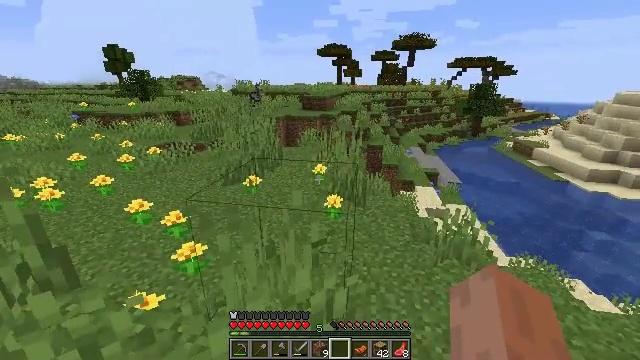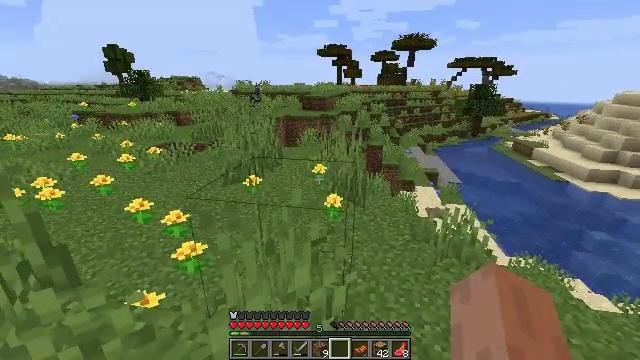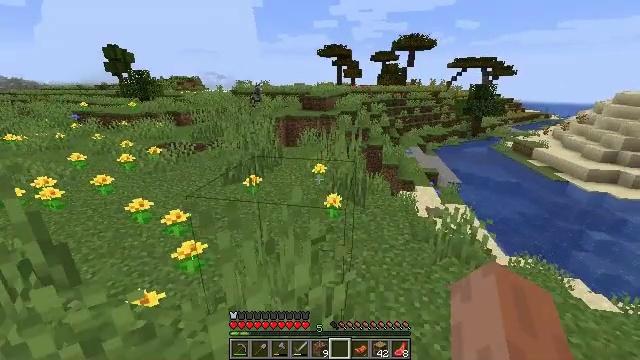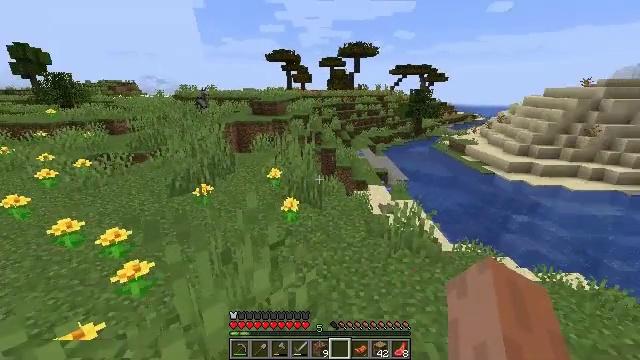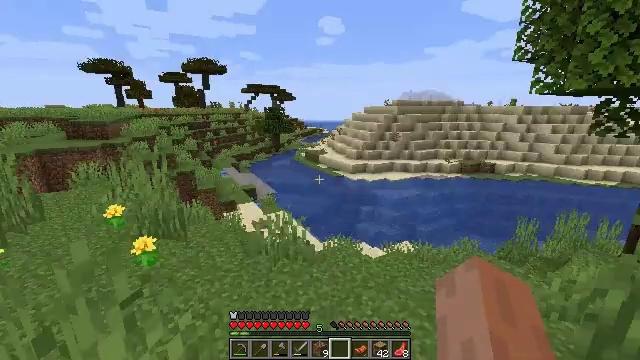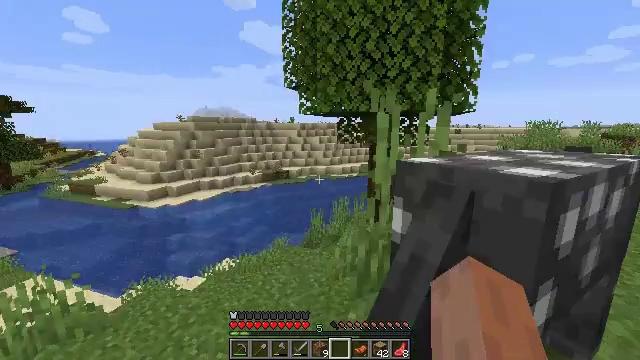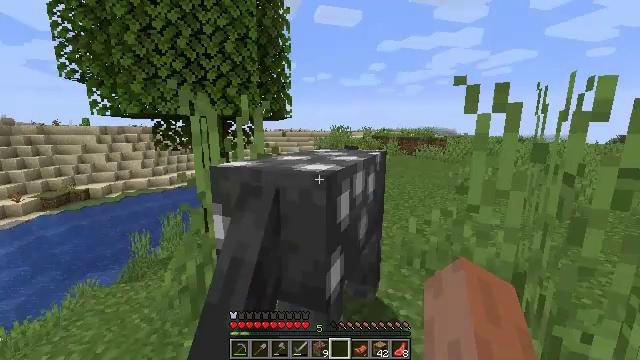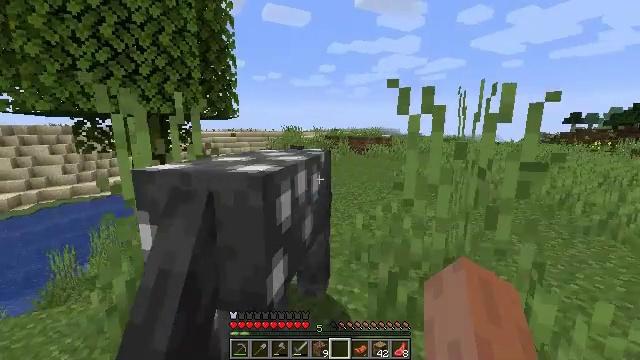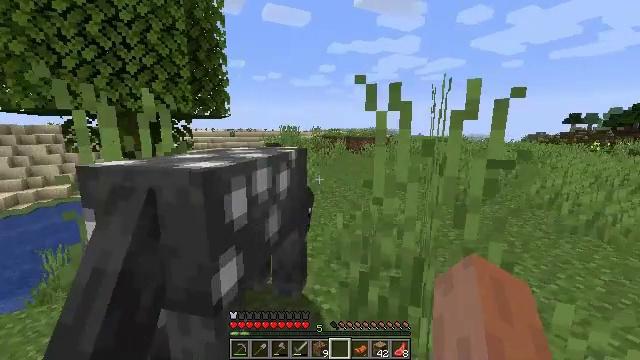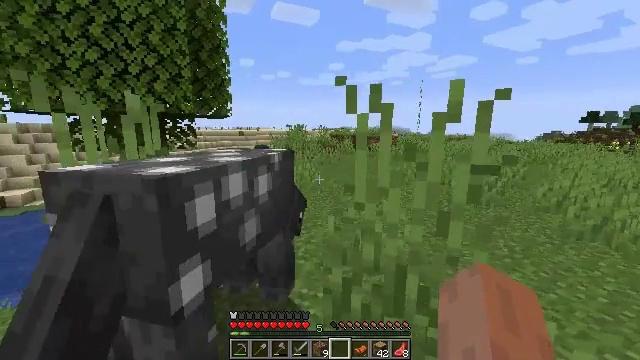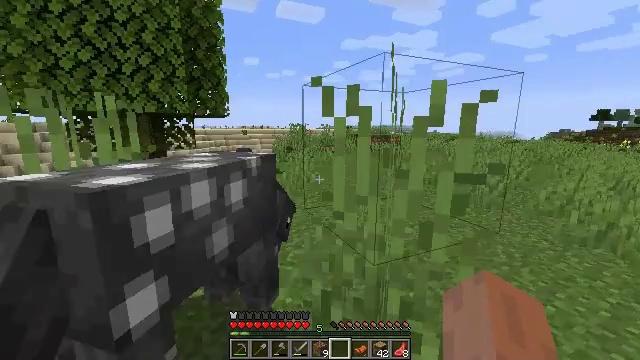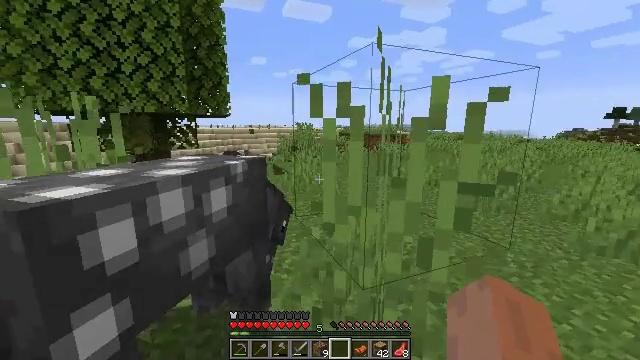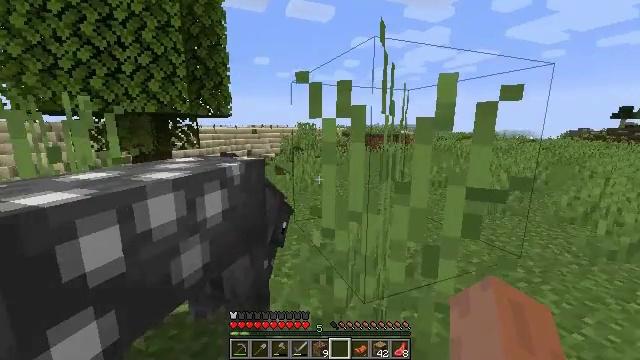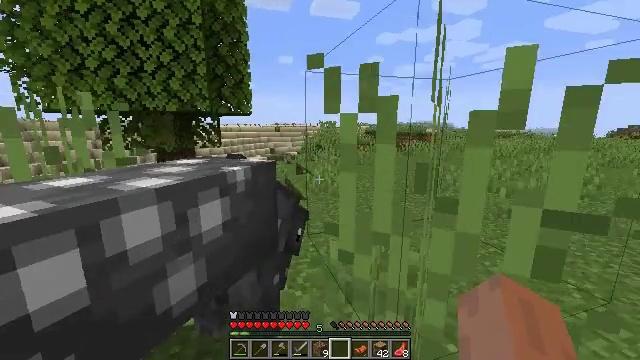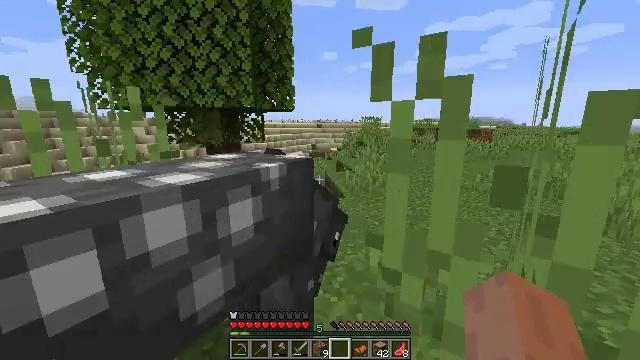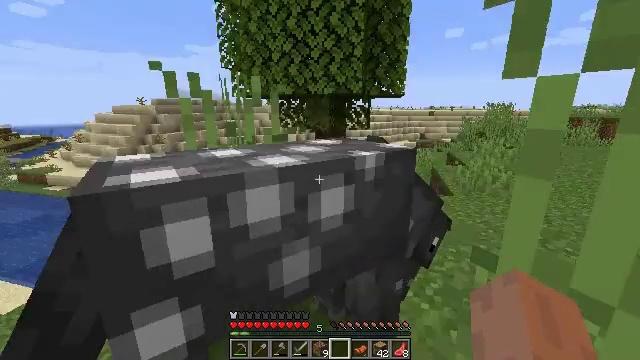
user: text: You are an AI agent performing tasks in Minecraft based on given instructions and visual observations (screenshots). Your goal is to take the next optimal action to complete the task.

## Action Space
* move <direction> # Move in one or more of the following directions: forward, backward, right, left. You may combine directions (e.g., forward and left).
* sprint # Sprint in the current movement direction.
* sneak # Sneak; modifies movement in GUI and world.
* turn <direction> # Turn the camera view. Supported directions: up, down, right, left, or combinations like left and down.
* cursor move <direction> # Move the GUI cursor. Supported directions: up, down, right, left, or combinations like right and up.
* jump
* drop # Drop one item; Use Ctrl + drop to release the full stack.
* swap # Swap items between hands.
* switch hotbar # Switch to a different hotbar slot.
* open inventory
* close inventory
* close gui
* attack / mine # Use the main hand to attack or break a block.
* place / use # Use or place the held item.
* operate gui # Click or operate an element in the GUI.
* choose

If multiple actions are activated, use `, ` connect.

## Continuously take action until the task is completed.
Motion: motion action
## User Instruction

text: Break the coarse dirt block.
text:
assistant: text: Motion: no_op
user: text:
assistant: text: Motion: no_op
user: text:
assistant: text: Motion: turn right
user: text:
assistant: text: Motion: turn right and up
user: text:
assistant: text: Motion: move right, turn right and up
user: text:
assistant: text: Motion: move right, turn right
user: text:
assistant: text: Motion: move right, turn right
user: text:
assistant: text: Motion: move right
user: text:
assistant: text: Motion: move forward and move right, turn left
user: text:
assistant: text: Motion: move forward and move right, turn left
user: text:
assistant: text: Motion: move forward, turn left
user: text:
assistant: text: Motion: move forward
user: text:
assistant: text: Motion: move forward, turn left
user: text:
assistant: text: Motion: move forward, turn left
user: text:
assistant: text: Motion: turn left and down
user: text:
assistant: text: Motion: turn left and down
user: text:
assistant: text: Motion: turn left
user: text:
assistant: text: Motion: turn left
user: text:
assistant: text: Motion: turn left
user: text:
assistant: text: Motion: no_op
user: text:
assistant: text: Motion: move left
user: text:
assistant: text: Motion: move left
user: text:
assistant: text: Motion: move left
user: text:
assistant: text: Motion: no_op
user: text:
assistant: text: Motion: no_op
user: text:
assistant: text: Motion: no_op
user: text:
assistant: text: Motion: no_op
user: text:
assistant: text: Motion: no_op
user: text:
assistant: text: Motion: no_op
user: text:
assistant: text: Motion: no_op